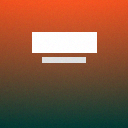
Screen state: on